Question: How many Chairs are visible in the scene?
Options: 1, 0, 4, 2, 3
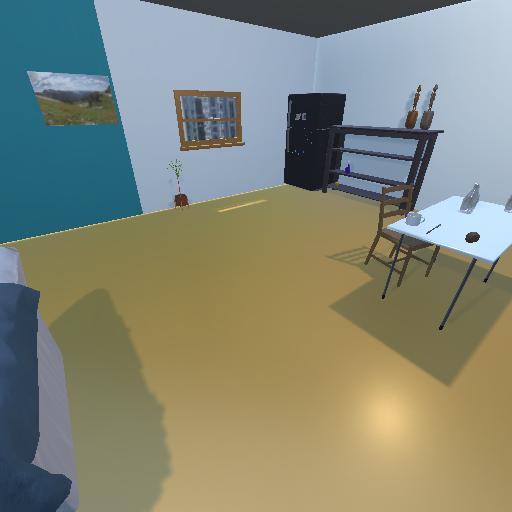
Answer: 1